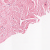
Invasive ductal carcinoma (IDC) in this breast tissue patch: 0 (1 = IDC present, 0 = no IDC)